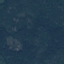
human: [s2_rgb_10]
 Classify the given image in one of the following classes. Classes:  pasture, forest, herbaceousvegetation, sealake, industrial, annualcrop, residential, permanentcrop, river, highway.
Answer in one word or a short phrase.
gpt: Forest